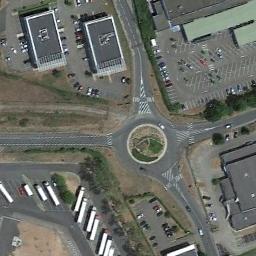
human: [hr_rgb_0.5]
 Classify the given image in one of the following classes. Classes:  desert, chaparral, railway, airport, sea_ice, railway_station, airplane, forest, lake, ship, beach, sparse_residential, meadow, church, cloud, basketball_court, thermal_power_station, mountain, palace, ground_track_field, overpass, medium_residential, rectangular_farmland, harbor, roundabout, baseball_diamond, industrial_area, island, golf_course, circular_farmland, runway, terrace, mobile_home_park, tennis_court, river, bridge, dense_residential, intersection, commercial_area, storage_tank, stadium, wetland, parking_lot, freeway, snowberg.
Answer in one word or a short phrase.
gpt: roundabout